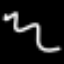
Label: squiggle